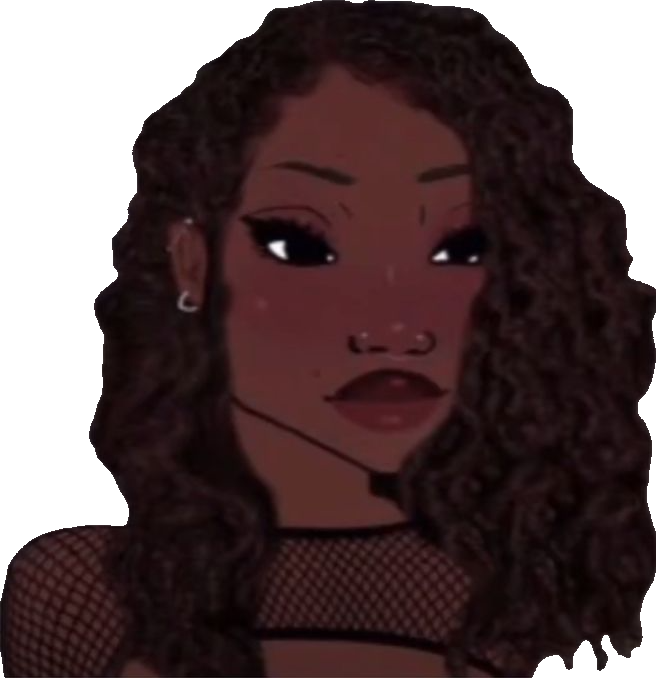
Label: 5_Blackjak